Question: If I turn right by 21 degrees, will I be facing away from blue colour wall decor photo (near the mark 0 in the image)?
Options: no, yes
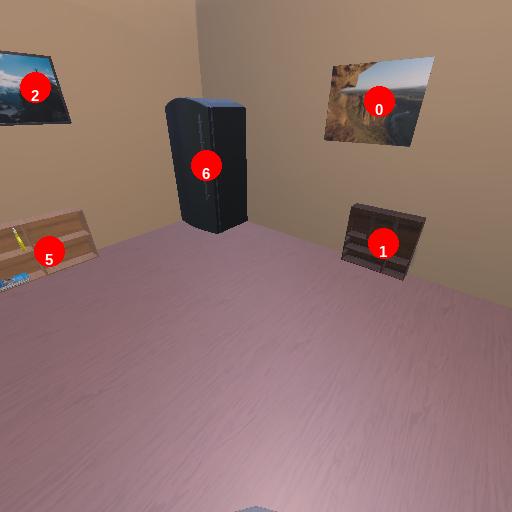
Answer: no